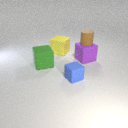
large purple rubber cube behind small blue rubber cube